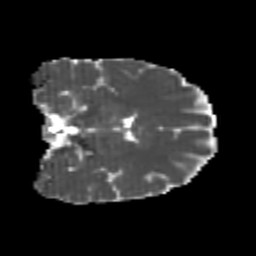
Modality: MD
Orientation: coronal
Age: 21
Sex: female
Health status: healthy
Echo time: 0.074 s